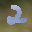
Label: 2